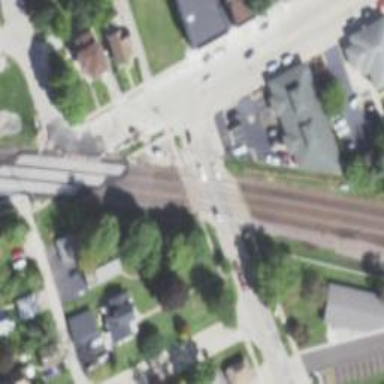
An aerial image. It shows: Crossing for the railway.